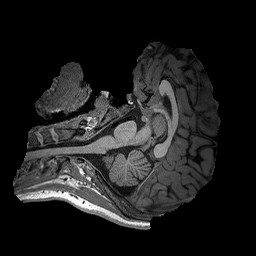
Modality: T1w
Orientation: axial
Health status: healthy